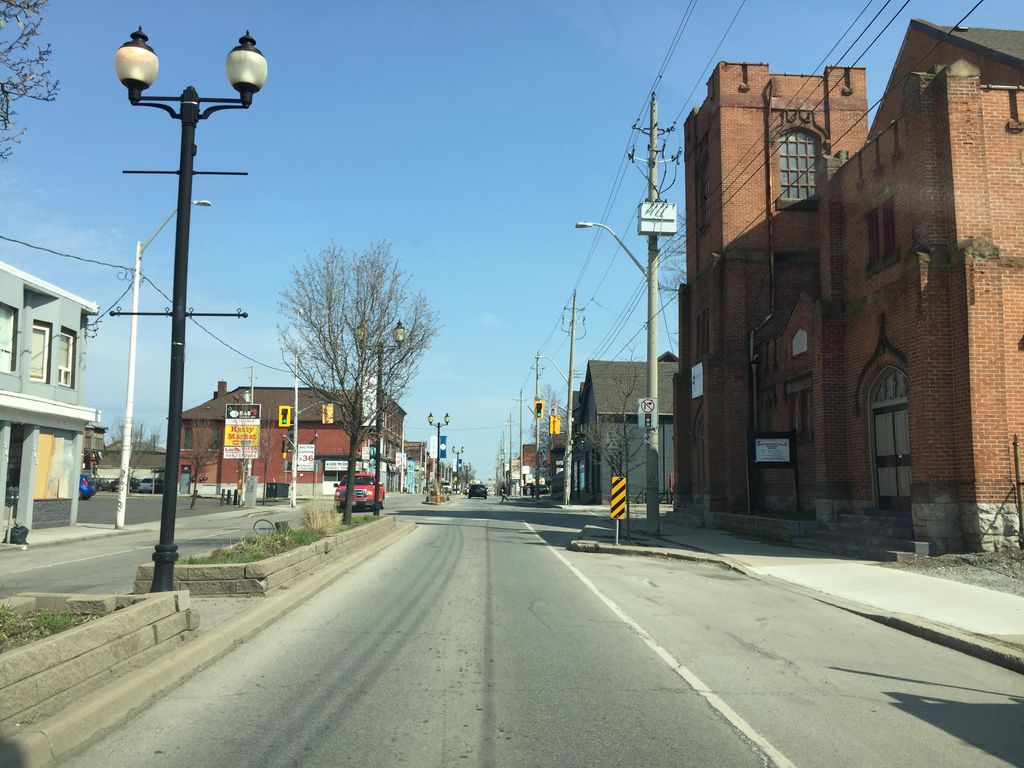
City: hamilton